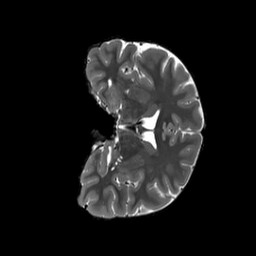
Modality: T2w
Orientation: coronal
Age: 23
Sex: male
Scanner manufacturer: siemens
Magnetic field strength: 3 T
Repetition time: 3.2 s
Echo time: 0.566 s